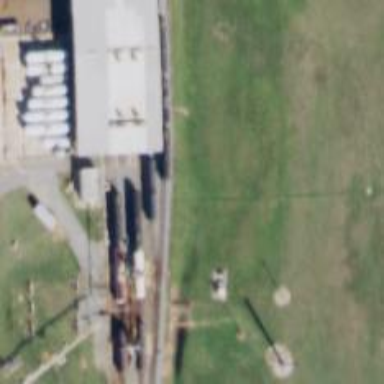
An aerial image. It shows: Railway yard in service.